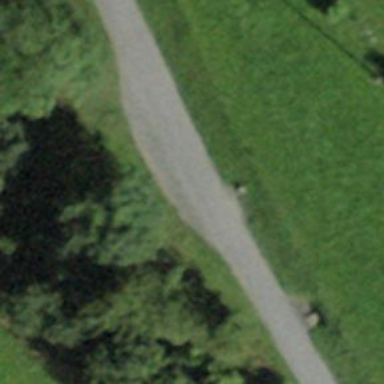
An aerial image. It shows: Passing place on the road.